Question: Dynamics CRM 2011 on premise.
On new Appointment and new Service Activity forms, Start Time defaults to now.
However, on opening, the time picker begins at 00:00, rather than a time close to now.

A user reports that it used to open with the right time selected but broke a couple of months ago after an update.
Can I fix it?
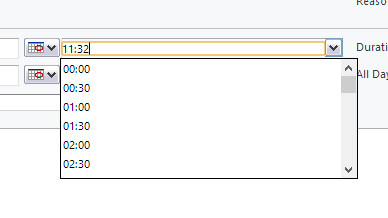
Answer: This is a known bug. According to Microsoft, it will be fixed "in the future".
<URL>